Question: I'm wondering how I can create bitmap from my data and show it on my widget.
I have QVector vector, which is vector of some points to draw chart. How I can repaint it on my widget but with using QBitmap? I don't want draw simply on widget, I prefer pass the pixmap to widget, just to show it.
How can I do this?
My code:
'''
QPainter painter(pixMap);
painter.setPen(QPen(Qt::black, 2));
painter.drawPolyline(this->data.data(), this->data.size());
painter.drawLine(QPointF(5,5),QPointF(50,50));
setPixmap(*pixMap);
'''
Here is my sample code. Why it's not working? I can't see anything on widget.

I have widget class
'''
class Widget : public QLabel
{
public:
Widget(QVector<QPointF> * data);
~Widget();
protected:
void paintEvent(QPaintEvent * event);
private:
QVector<QPointF> data;
QPixmap *pixMap;
};
'''
In constructor I have
'''
Widget::Widget(QVector<QPointF> * data){
pixMap = new QPixmap(300,300);
pixMap->fill(Qt::red);
}
'''
And in paintEvent
'''
void Waveform::paintEvent(QPaintEvent *event)
{
QPainter painter(pixMap);
painter.setPen(QPen(Qt::white, 2));
painter.drawPolyline(this->data.data(), this->data.size());
painter.drawLine(QPointF(5,5),QPointF(50,50));
setPixmap(*pixMap);
}
'''
If I replace 'QPainter painter(pixMap)' with 'QPainter painter(this)', I can see my chart. But I want to use pixmap.
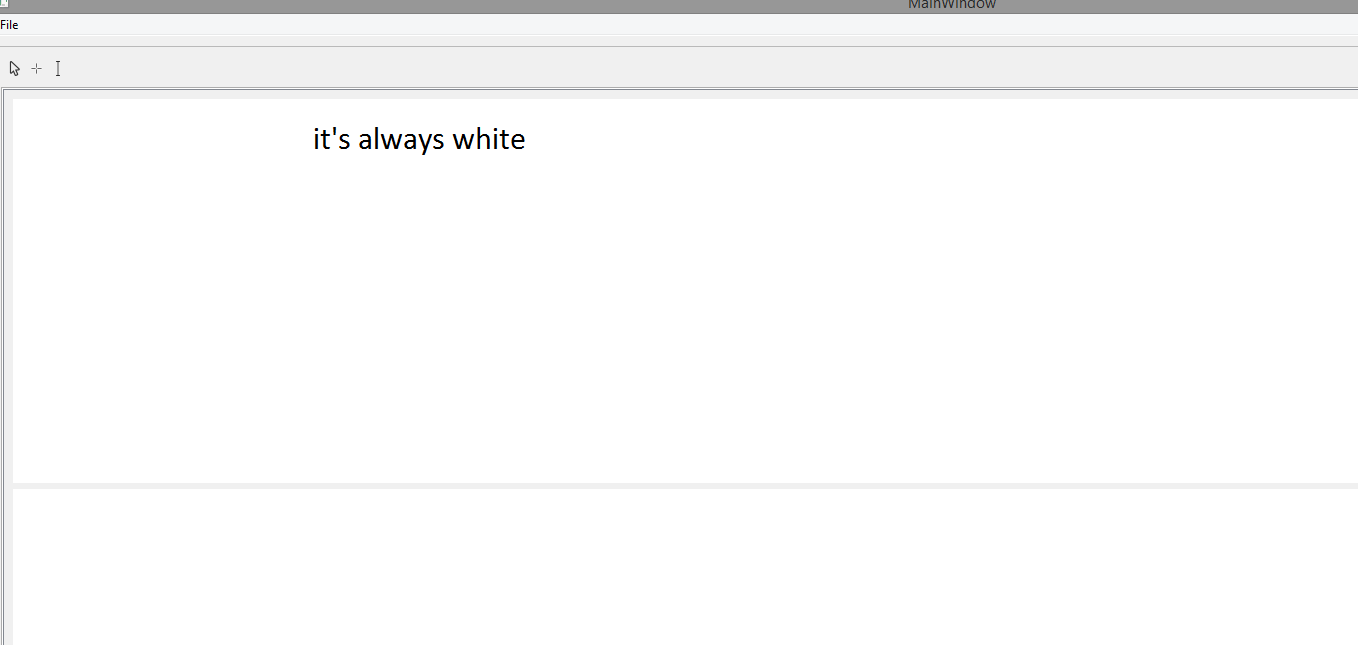
Answer: I think so, but I wasn't sure without full code, now I am absolutely sure. You should do standard processing of paintEvent. So try this:
'''
void Waveform::paintEvent(QPaintEvent *e)
{
static const QPointF points[3] = {
QPointF(10.0, 80.0),
QPointF(20.0, 10.0),
QPointF(80.0, 30.0),
};
QPainter painter(pixMap);
painter.setPen(QPen(Qt::black, 2));
painter.drawPolyline(points, 3);
painter.drawLine(QPointF(5,5),QPointF(50,50));
setPixmap(*pixMap);
QLabel::paintEvent(e);//standard processing
}
'''
But I think that you don't need paintEvent at all, then you can totally remove paintEvent from your class or do
'''
void VertLabel::paintEvent(QPaintEvent *e)
{
QLabel::paintEvent(e);//in this case you don't need paintEvent at all, remove it from cpp and header files
}
'''
and in constructor:
'''
pixMap = new QPixmap(300,300);
pixMap->fill(Qt::red);
this->resize(300,300);
static const QPointF points[3] = {
QPointF(10.0, 80.0),
QPointF(20.0, 10.0),
QPointF(80.0, 30.0),
};
QPainter painter(pixMap);
painter.setPen(QPen(Qt::black, 2));
painter.drawPolyline(points, 3);
painter.drawLine(QPointF(5,5),QPointF(50,50));
setPixmap(*pixMap);
'''